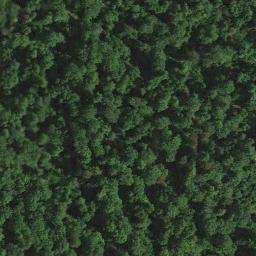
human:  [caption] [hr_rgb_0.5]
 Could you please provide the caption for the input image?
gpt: Many green trees are in a forest .

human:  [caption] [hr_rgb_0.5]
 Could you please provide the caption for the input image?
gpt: The forest has a lot of evenly distributed dark green trees .

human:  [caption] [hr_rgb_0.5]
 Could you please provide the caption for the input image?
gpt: The forest is full of green trees .

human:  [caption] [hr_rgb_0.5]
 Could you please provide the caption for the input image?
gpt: There is a bare land in this forest .

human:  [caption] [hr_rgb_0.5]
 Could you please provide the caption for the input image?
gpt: A dense forest with many green trees .